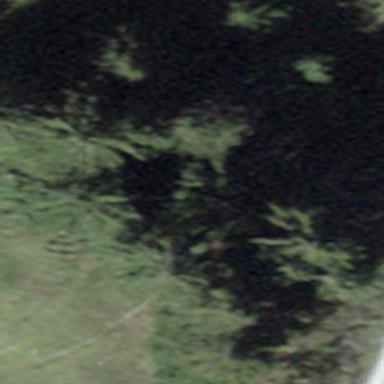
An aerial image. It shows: Forest area.